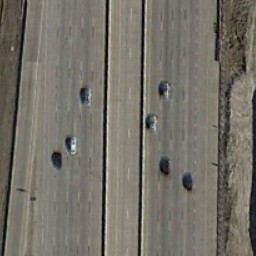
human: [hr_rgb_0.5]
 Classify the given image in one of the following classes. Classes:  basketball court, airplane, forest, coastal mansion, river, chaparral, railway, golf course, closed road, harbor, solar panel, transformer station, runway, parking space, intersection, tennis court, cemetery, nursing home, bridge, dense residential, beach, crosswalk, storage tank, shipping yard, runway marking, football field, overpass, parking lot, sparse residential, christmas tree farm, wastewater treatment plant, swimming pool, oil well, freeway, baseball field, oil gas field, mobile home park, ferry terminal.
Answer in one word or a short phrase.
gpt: freeway